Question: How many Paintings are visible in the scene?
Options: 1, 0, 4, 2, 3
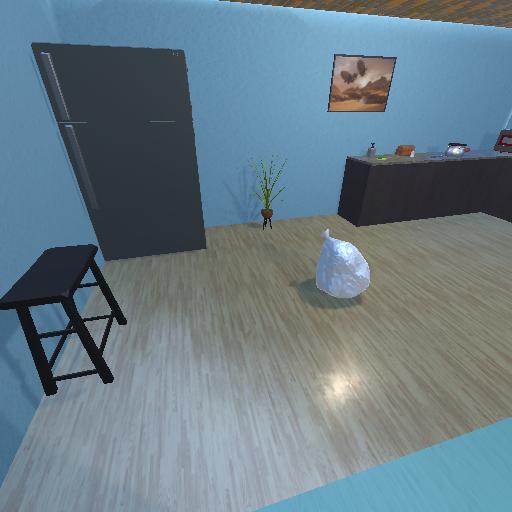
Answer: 1